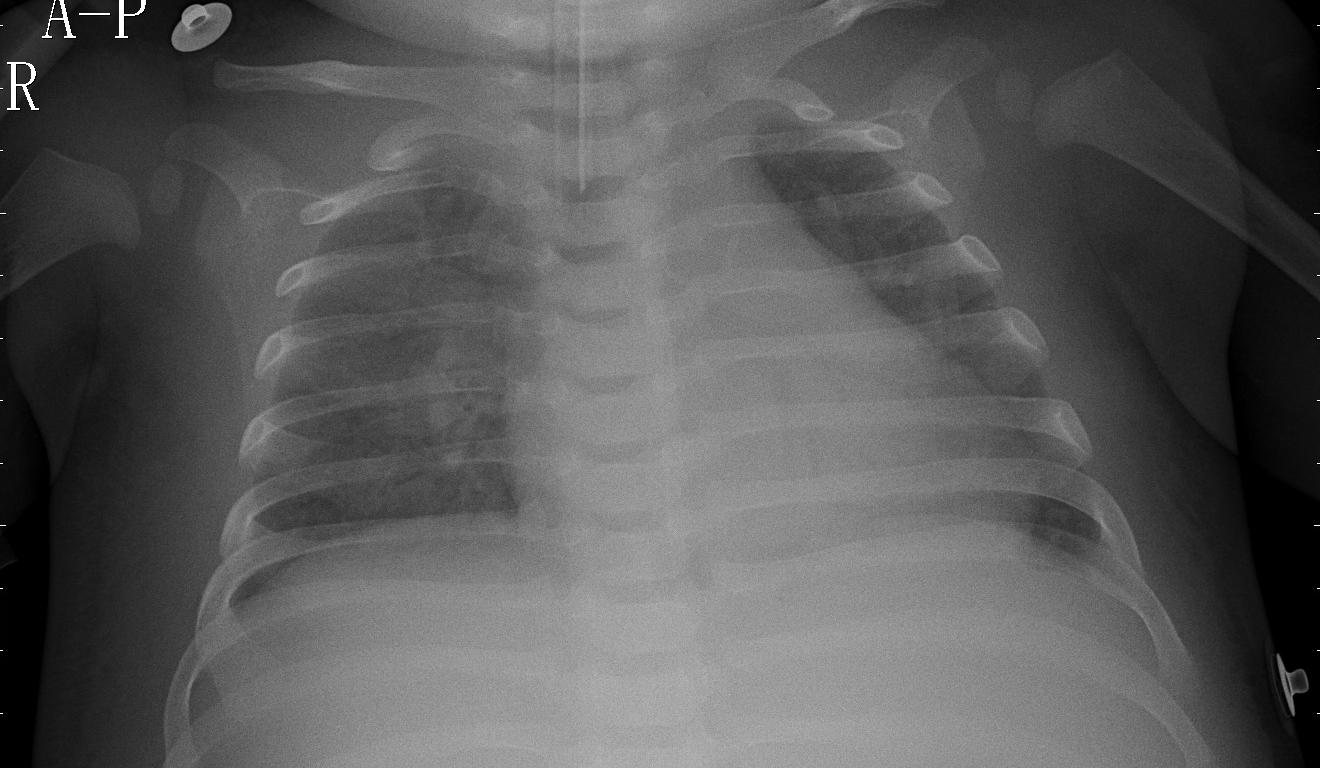
Diagnosis: PNEUMONIA